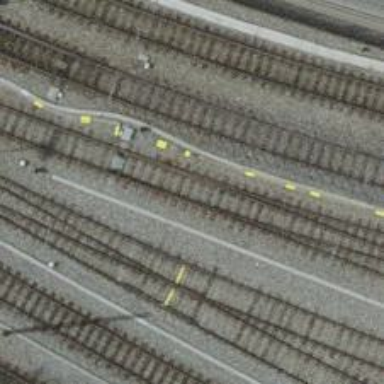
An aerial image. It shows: Rail siding with electrified tracks using contact line.